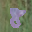
Label: 8